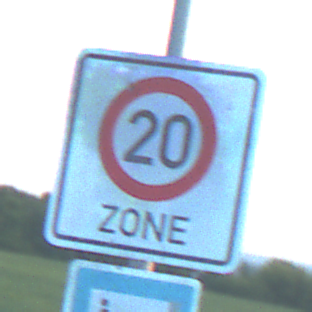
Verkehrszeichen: BeginnZone20
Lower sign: SackgasseRadverkehrFussgaengerDurchlaessig
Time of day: SunriseSunset
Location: Outdoor (Nature)
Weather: PartlyCloudy
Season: NotSpecified
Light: Natural